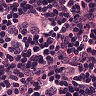
Metastatic tissue present: yes